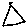
Label: triangle